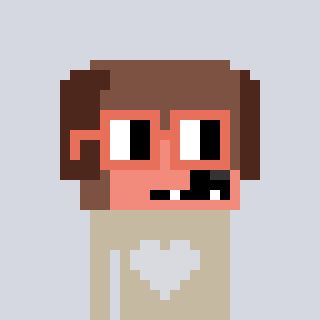
a pixel art character with square orange glasses, a dog-shaped head and a bege-colored body on a cool background